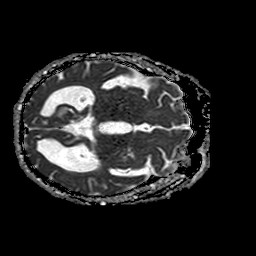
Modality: ADC
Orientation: axial
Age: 82
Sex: female
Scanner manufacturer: philips
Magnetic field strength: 1.5 T
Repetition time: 3.676 s
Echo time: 0.09781 s